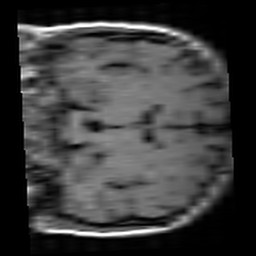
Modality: T1w
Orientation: coronal
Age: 21
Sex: female
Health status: healthy
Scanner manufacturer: siemens
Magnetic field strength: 3 T
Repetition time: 4.1 s
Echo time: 0.0085 s